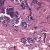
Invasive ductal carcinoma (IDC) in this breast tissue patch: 1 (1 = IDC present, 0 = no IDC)